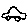
Label: car